Fundus camera: canon
Shooting center: optic_disc
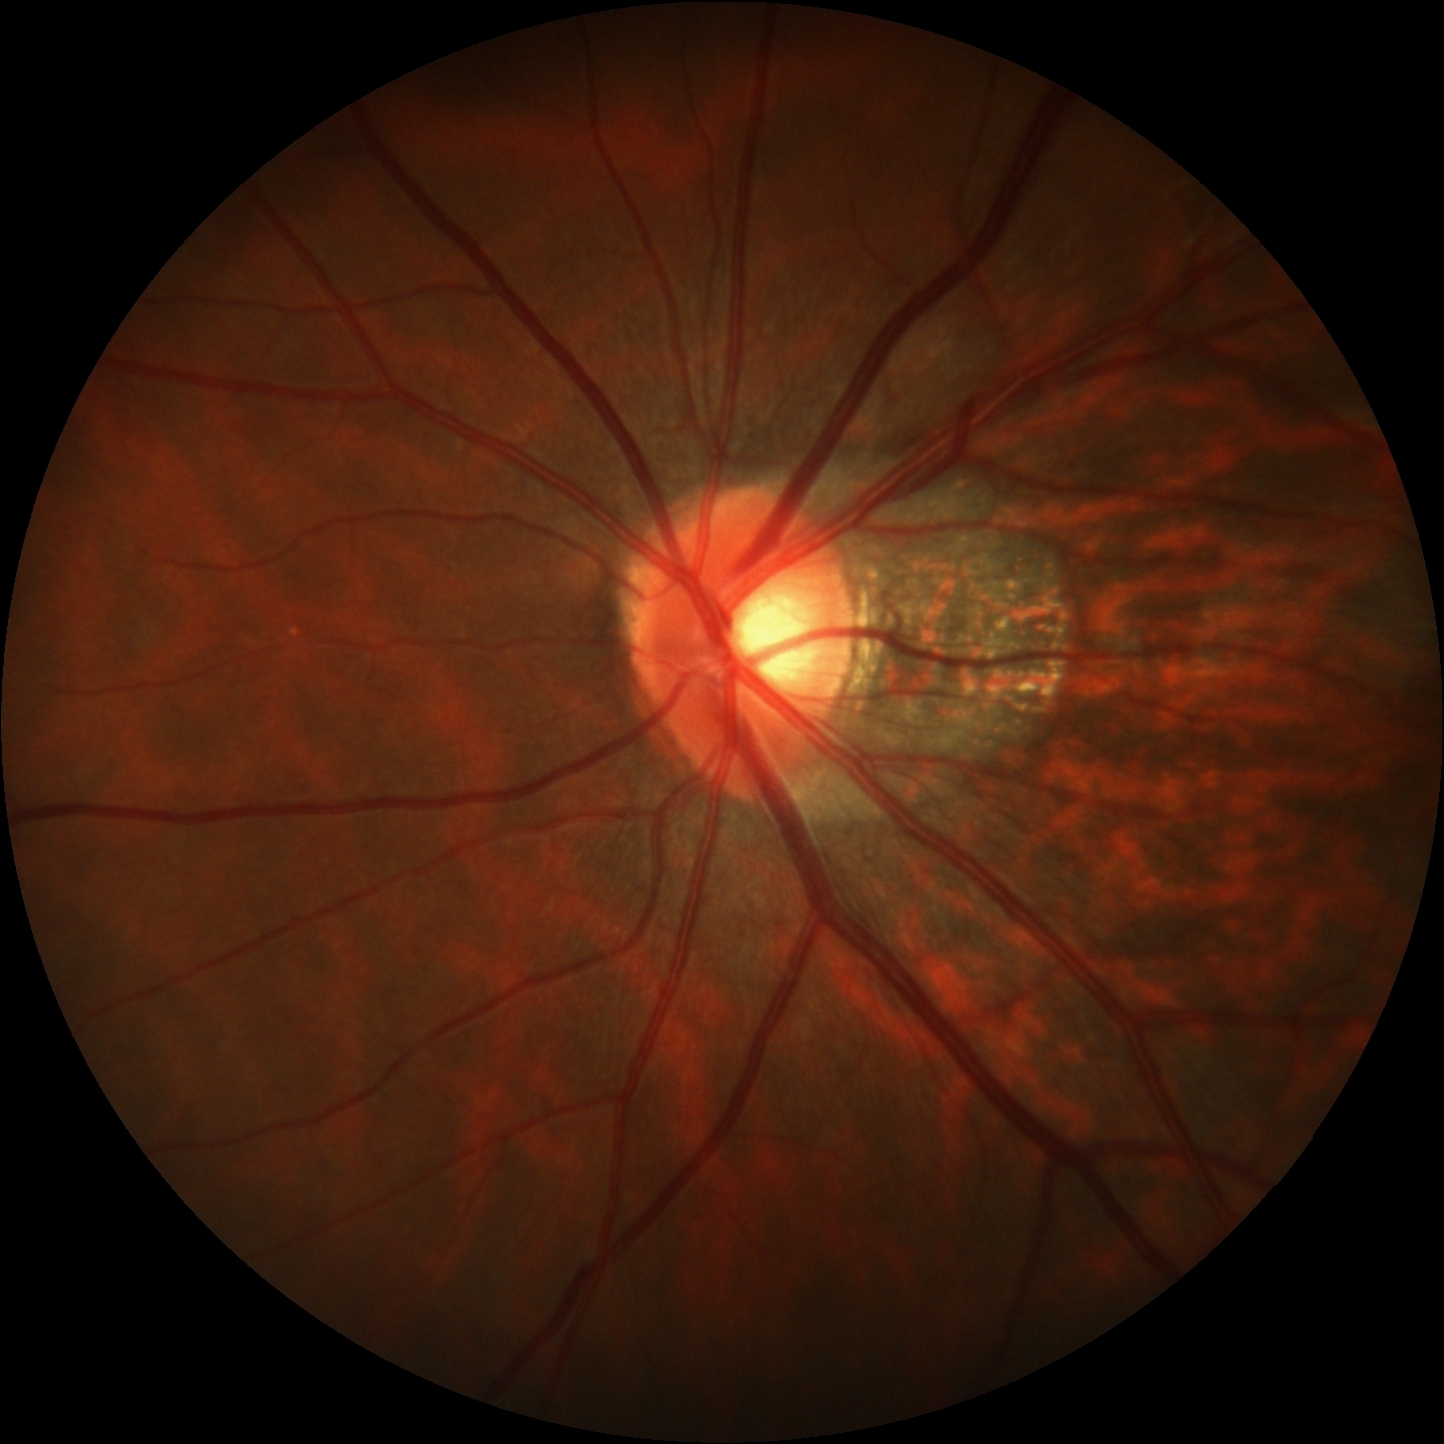
Pathologic myopia: yes
Patchy retinal atrophy: present
Retinal detachment: absent